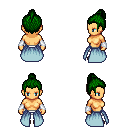
a pixel art fantasy rpg character, female body template, human, tanned skin, overskirt, white pants, green short topknot hairstyle, white cloth bracers, four views (front, back, left, right), 2x2 character sprite sheet, small pixel art, hard edges, no anti-aliasing